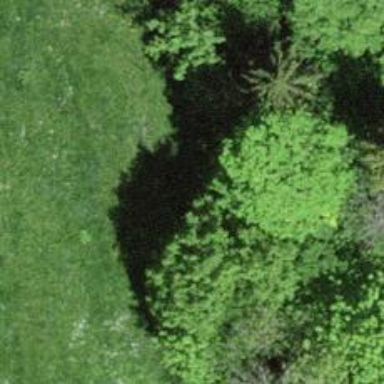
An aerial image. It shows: Path covered in grass.